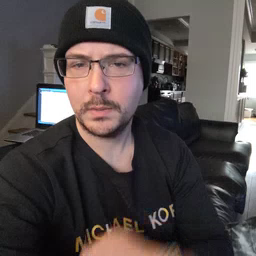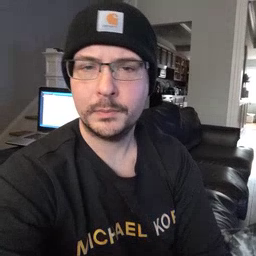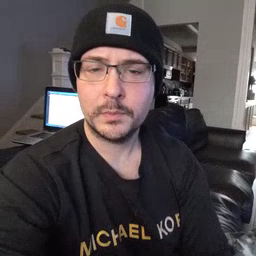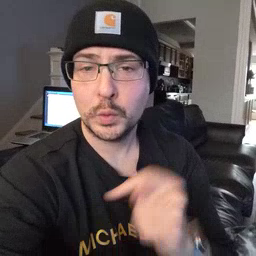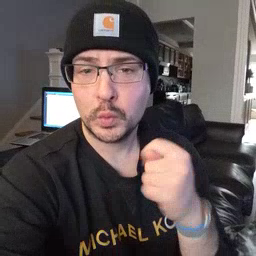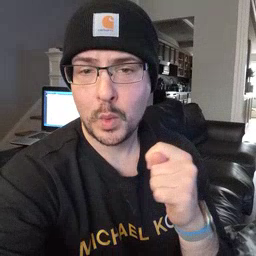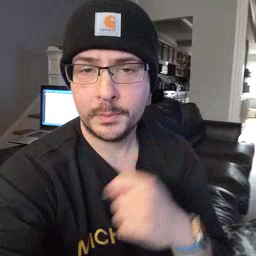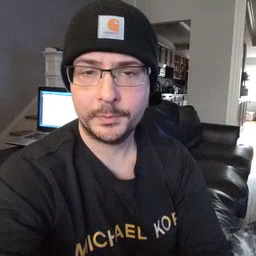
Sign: toy